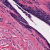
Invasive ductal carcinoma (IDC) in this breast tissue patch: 0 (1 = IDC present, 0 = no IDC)